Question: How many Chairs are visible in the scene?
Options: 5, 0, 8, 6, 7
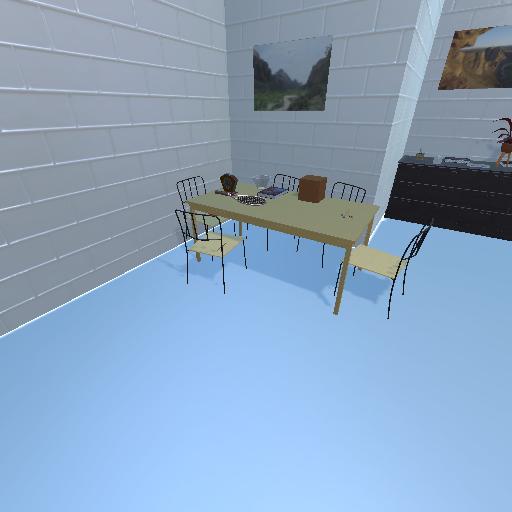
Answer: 5